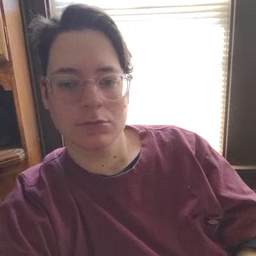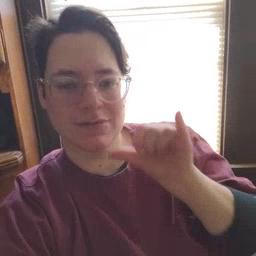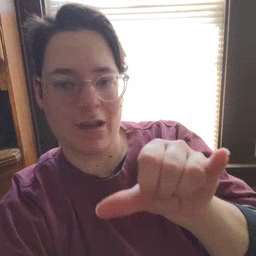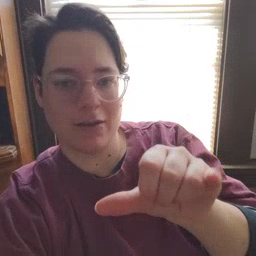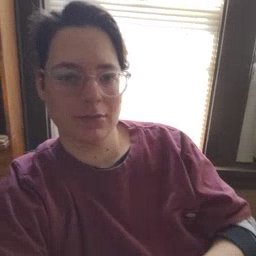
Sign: stay